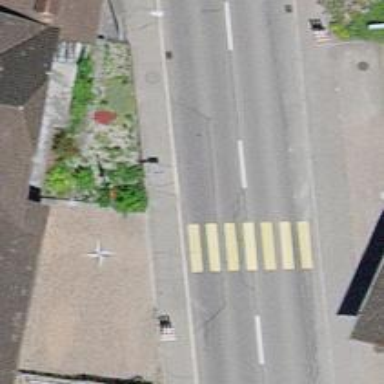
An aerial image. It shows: Zebra crossing on the road.